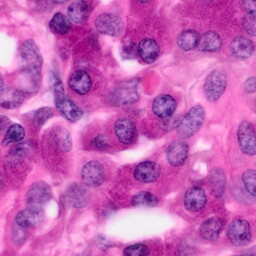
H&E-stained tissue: Pancreatic